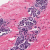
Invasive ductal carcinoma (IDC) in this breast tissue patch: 0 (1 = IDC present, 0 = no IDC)